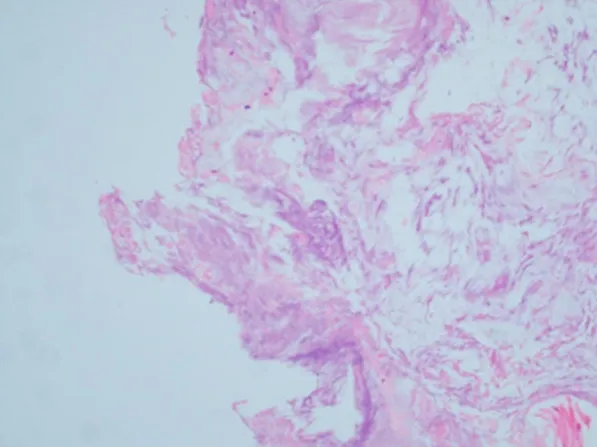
Postoperative histopathological examination revealed calcium hydroxyapatite deposition with necrosis of surrounding tissue.
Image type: pathology (h&e)